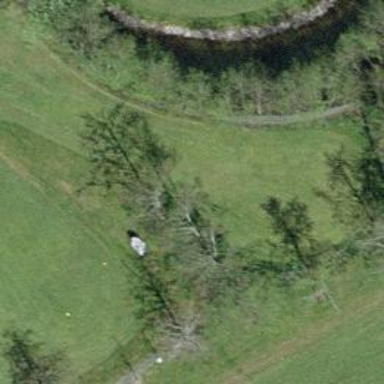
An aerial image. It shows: Golf tee on grass surface.